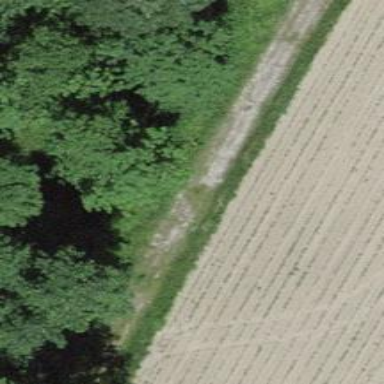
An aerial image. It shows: Track with grade5 tracktype.